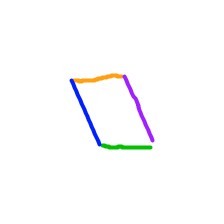
Shape: parallelogram